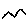
Label: zigzag